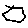
Label: hexagon